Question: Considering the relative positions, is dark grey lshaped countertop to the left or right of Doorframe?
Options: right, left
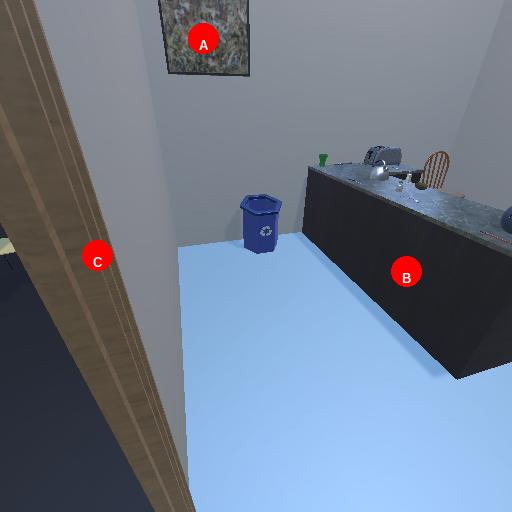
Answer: right